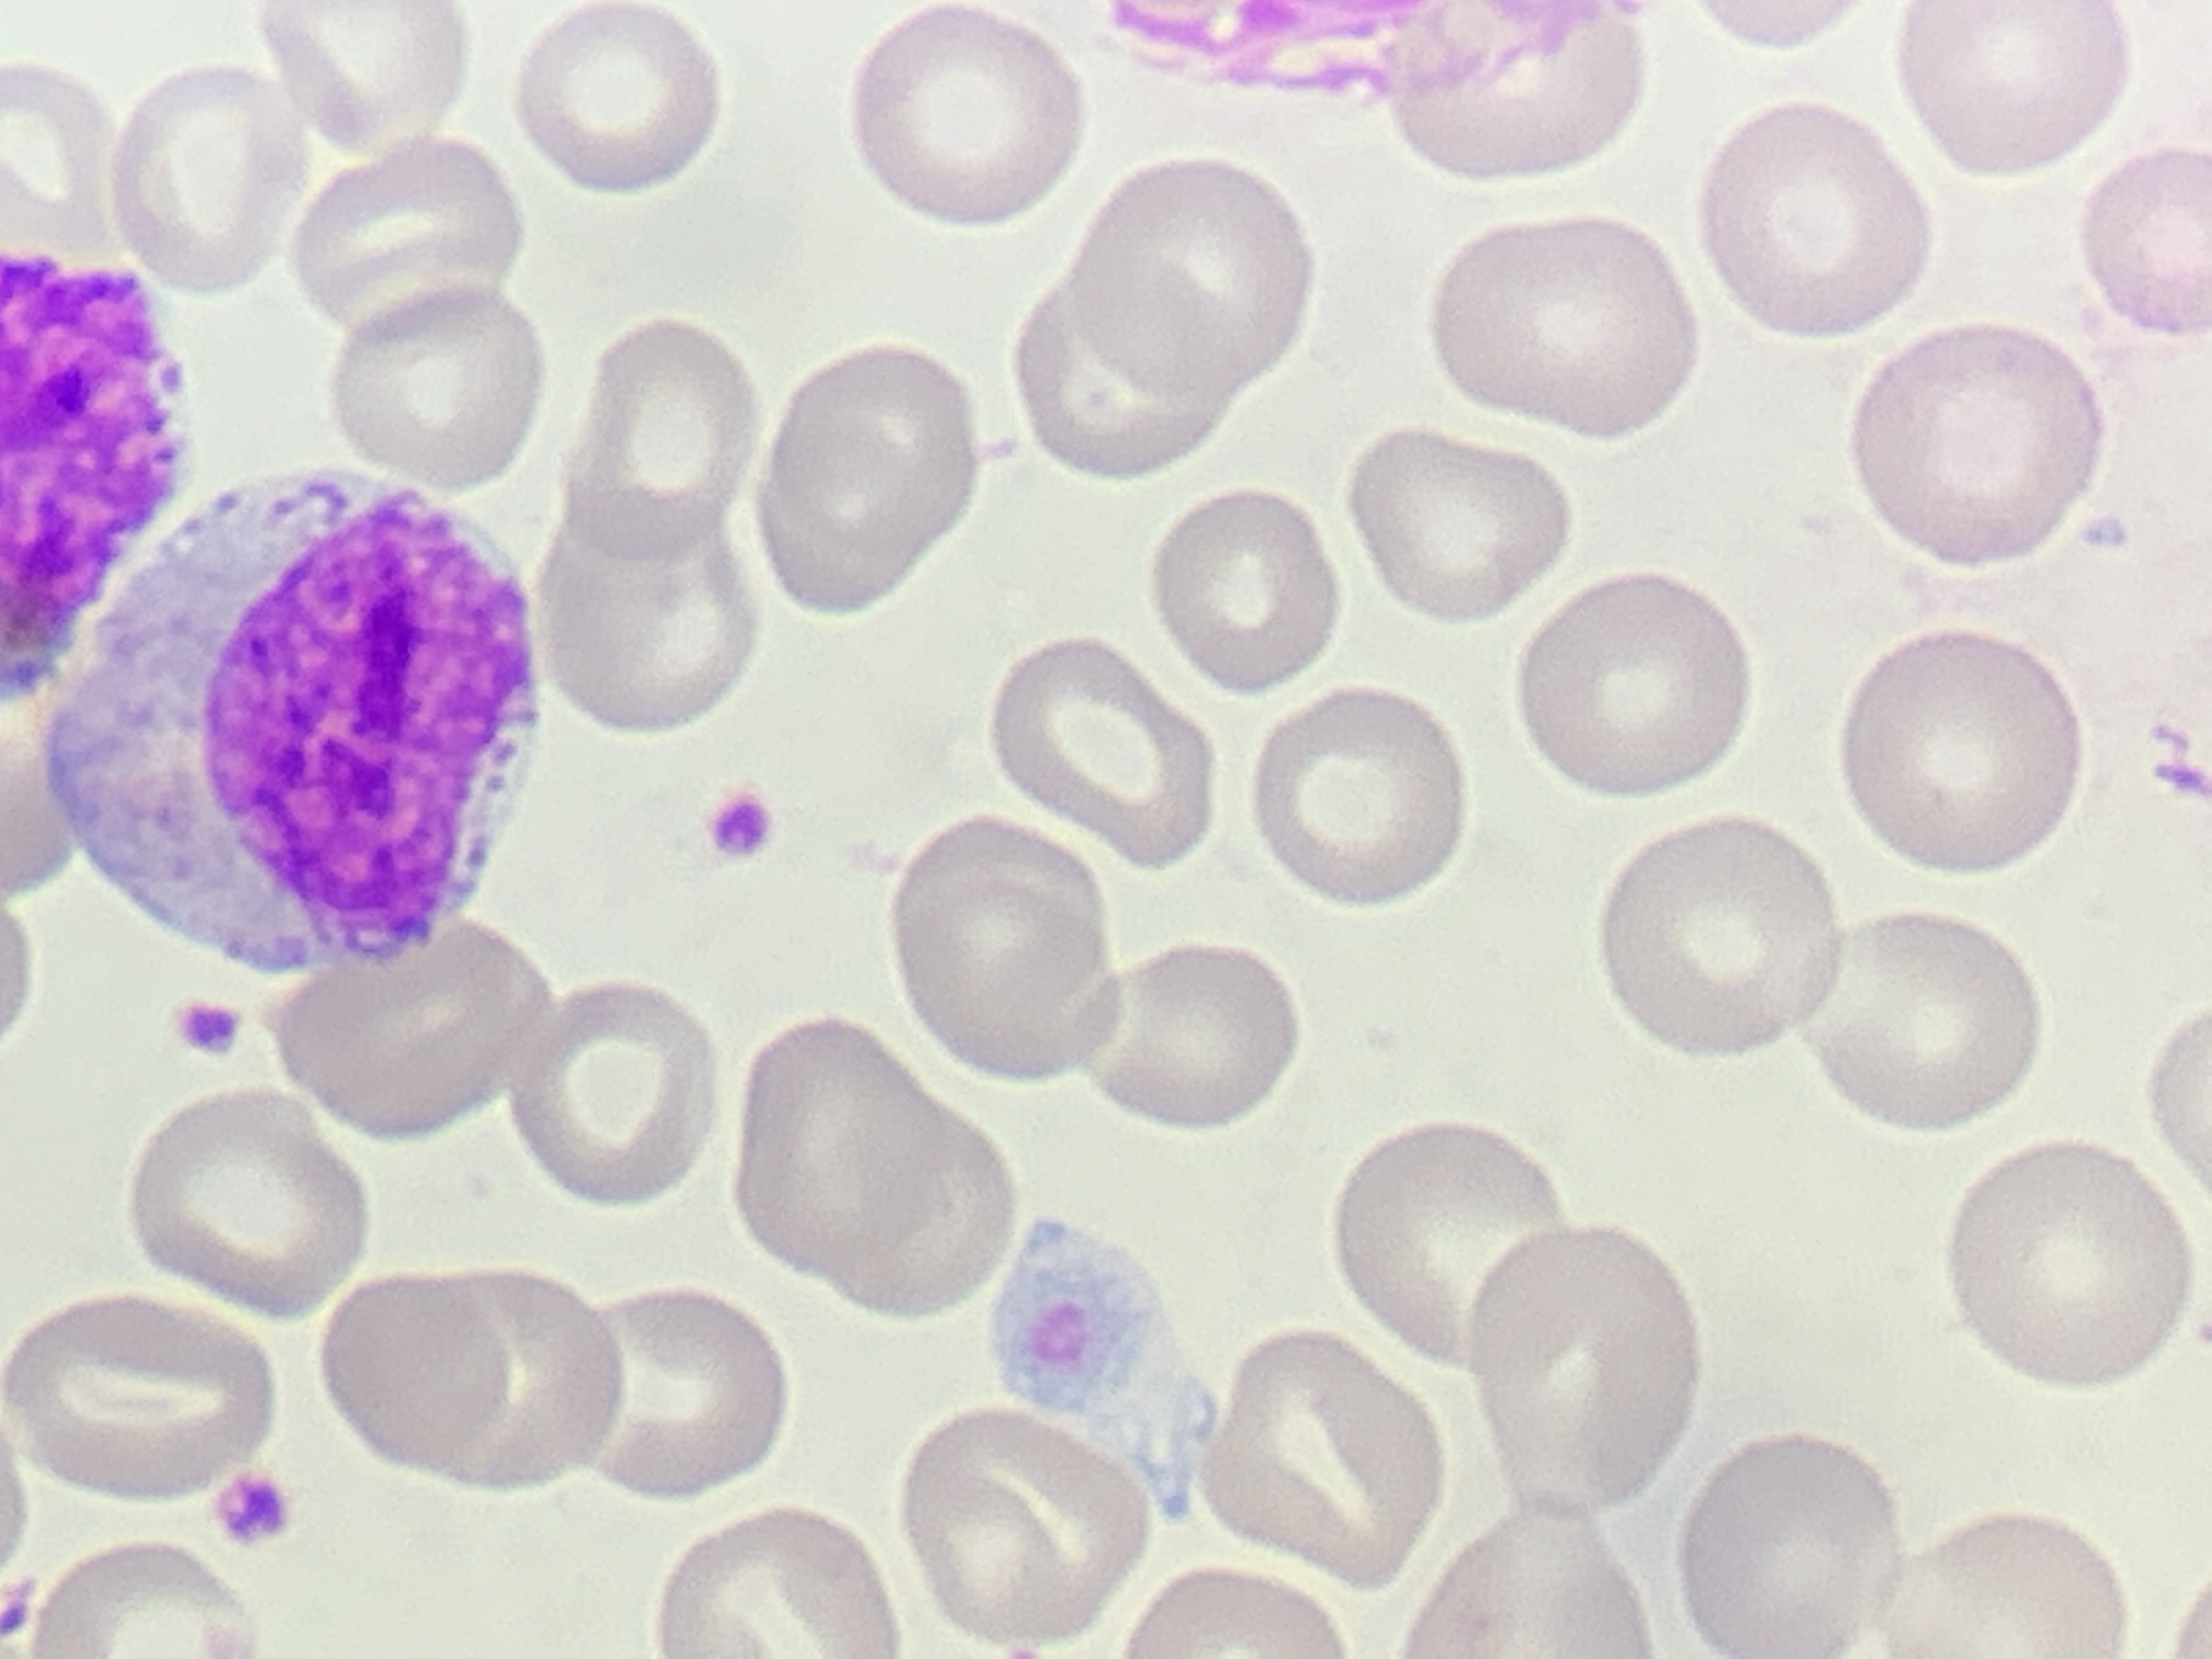
Cell type: MYELOCYTE